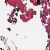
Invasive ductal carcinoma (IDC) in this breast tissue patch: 0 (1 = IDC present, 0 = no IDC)